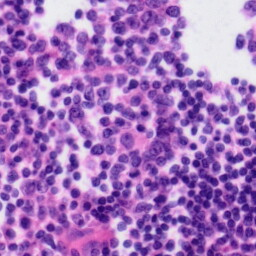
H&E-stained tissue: Tonsil